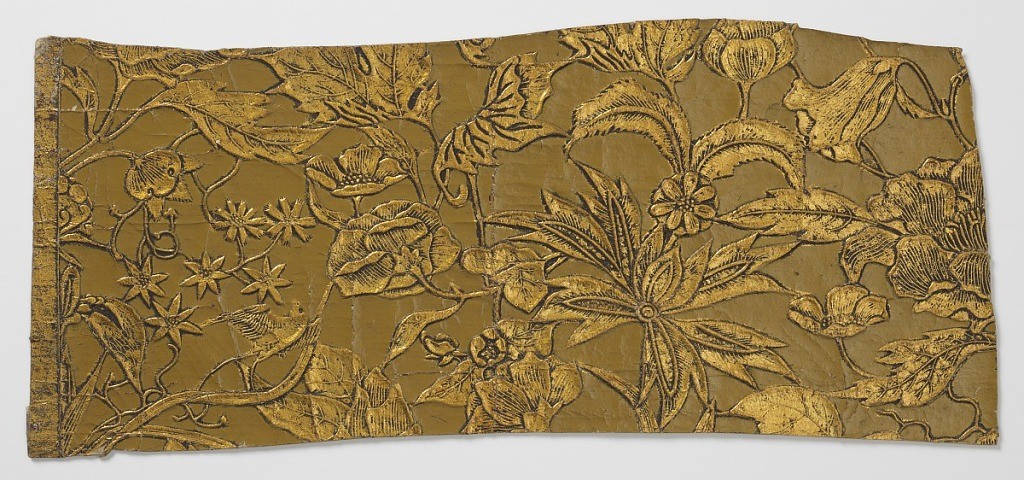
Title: Sidewall
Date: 1875–85
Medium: Embossed paper, gilded
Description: Imitation leather. Floral design done entirely in Dutch foil which has been gilded. The field is in paint. The entire paper has been lacquered. This paper is made of pulp of the bark of the mulberry tree. The design is assymetrical. The design is embossed and gold finished. The field is deep mustard color.